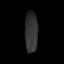
Tissue: lung
Cell type: T cells
Senescence score: 0.5556
Nuclear area (px): 517
Mean DAPI intensity: 50.743